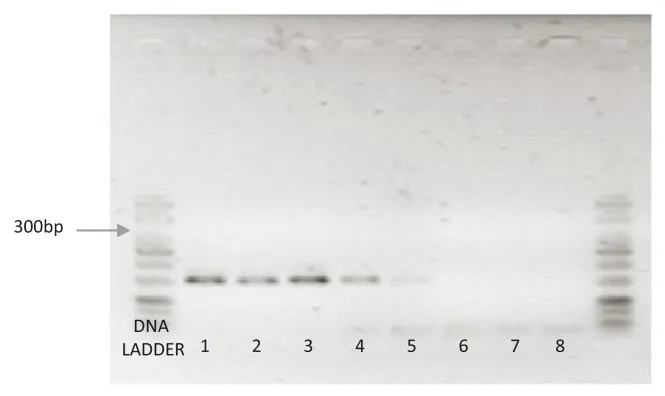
Agarose gel image showing PCR amplicon bands of the specimens. The ~300 bp band is the target band size for Filoviruses.
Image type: pathology (fish)